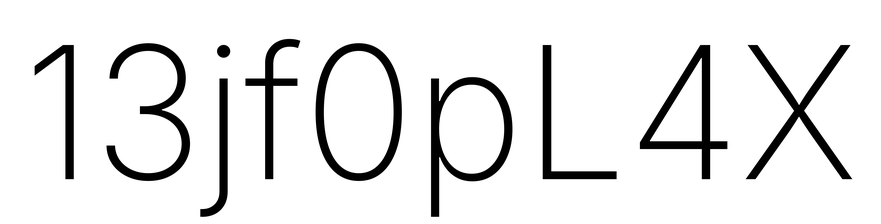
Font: Inter_ExtraLight